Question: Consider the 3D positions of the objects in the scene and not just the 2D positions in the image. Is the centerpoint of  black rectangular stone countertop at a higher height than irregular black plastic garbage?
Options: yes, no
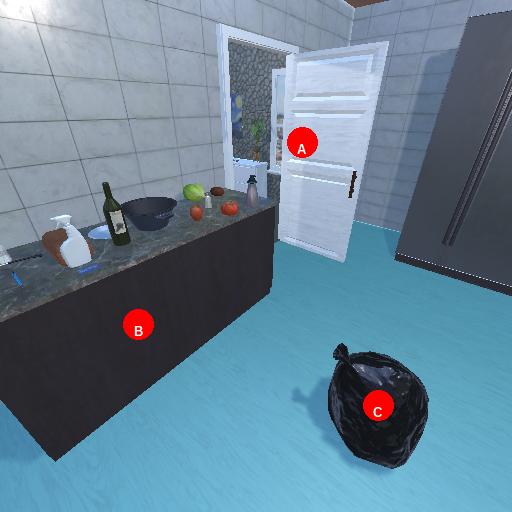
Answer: yes